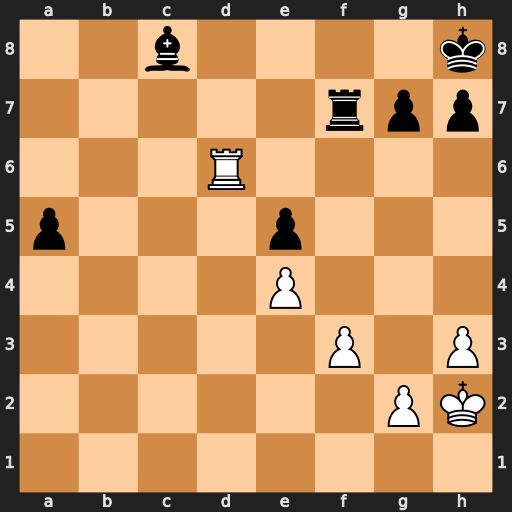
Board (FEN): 2b4k/5rpp/3R4/p3p3/4P3/5P1P/6PK/8
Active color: w
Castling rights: -
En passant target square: -
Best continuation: Rd8+ Rf8 Rxf8#